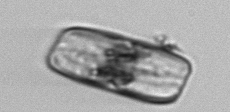
Label: Ephemera